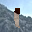
Label: 1